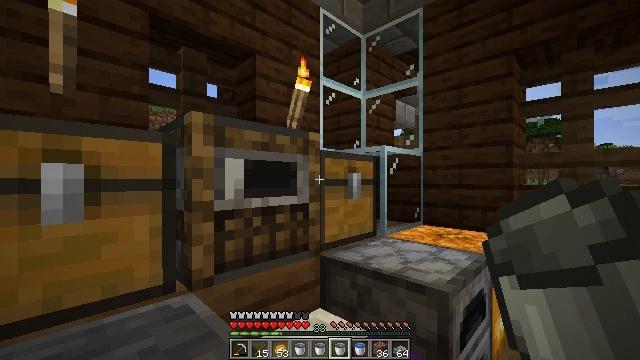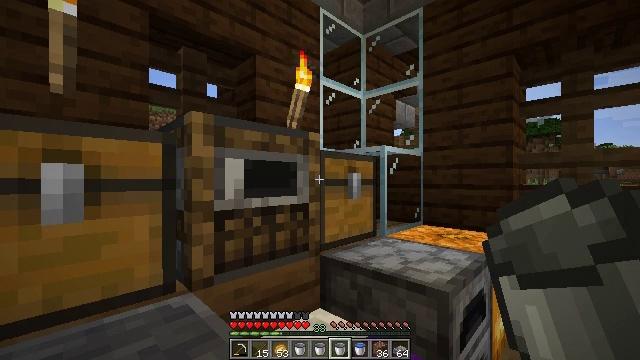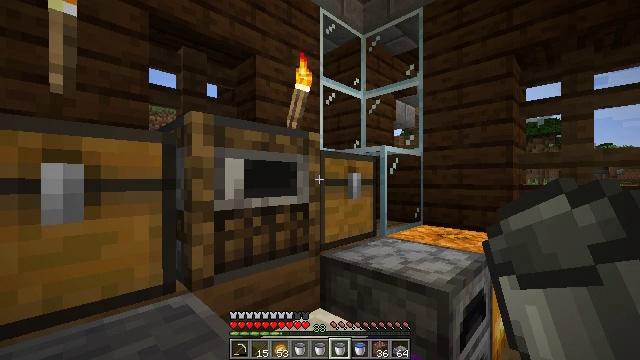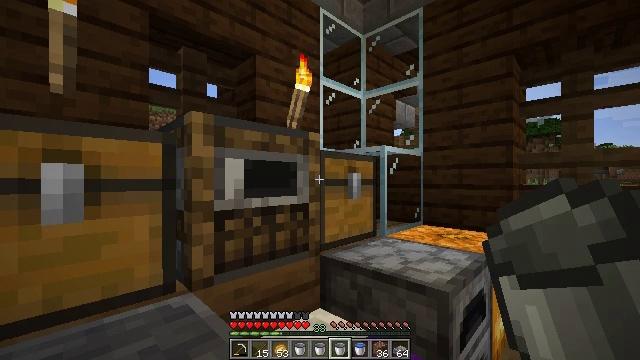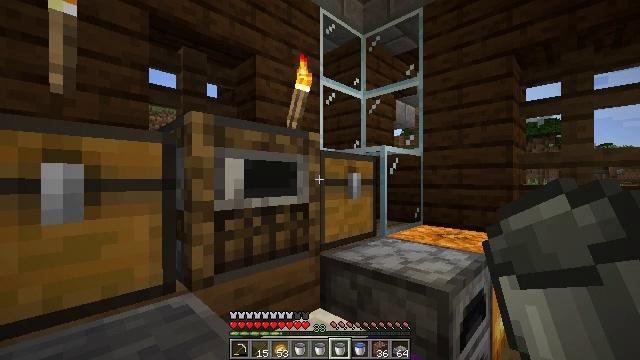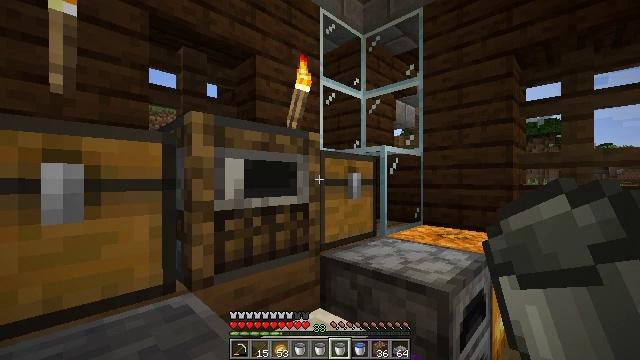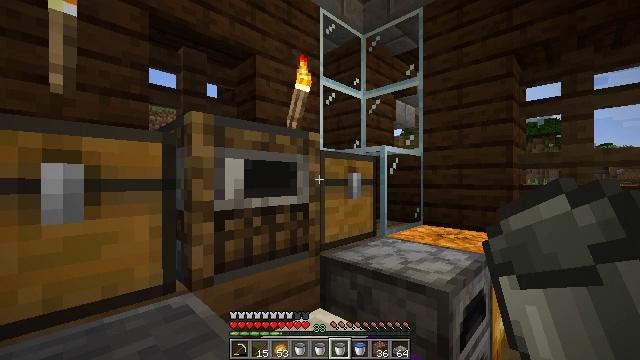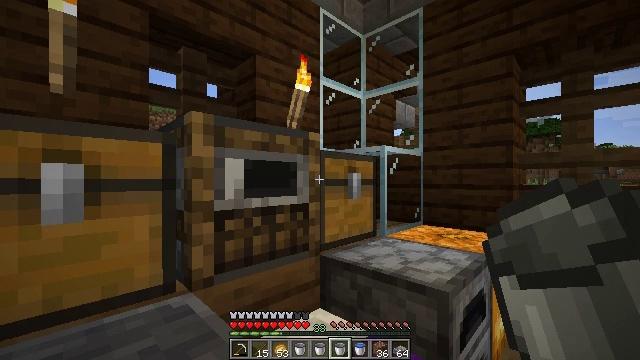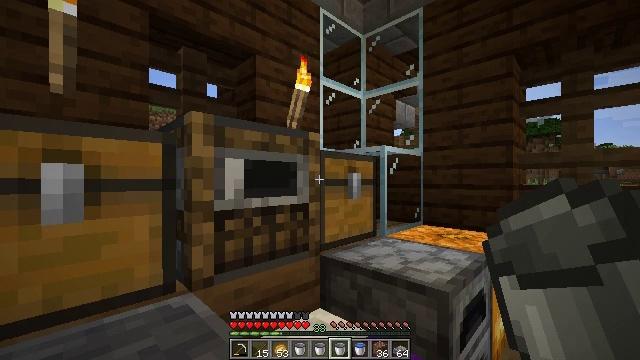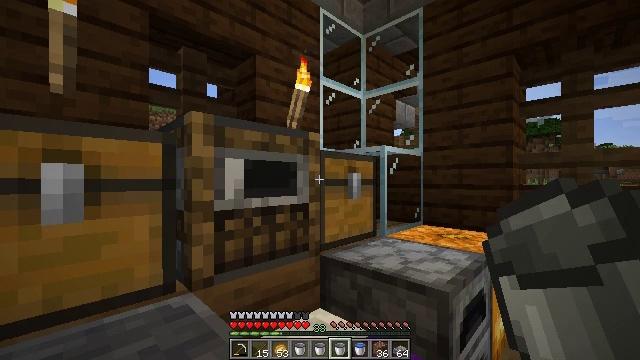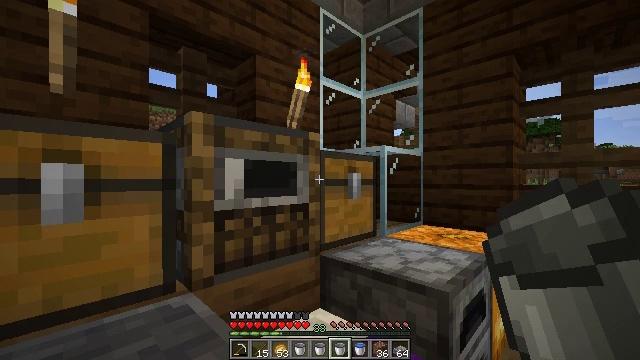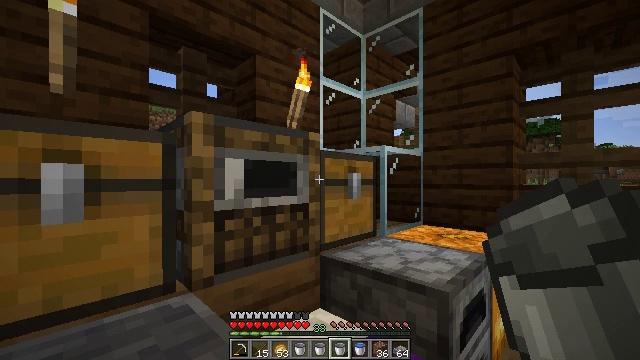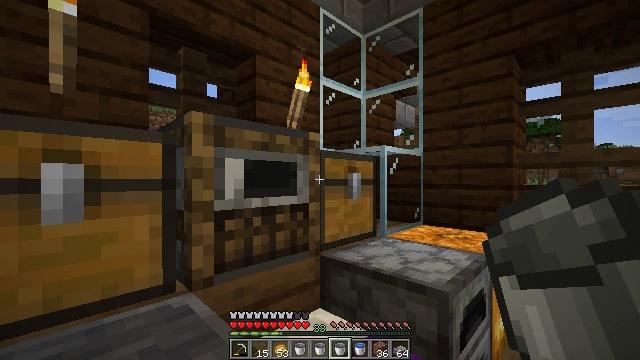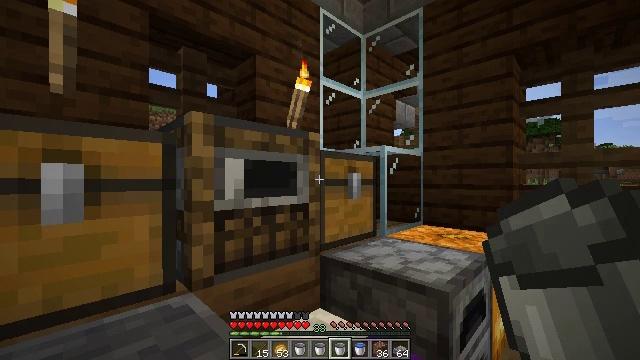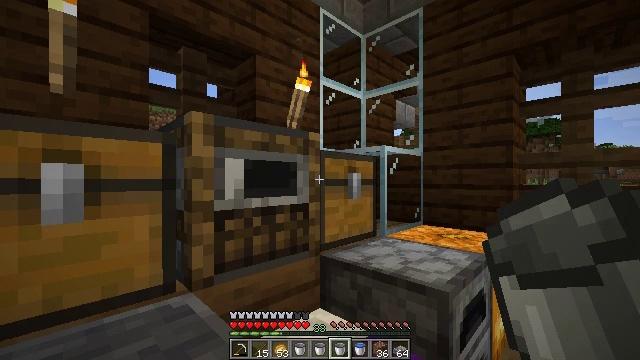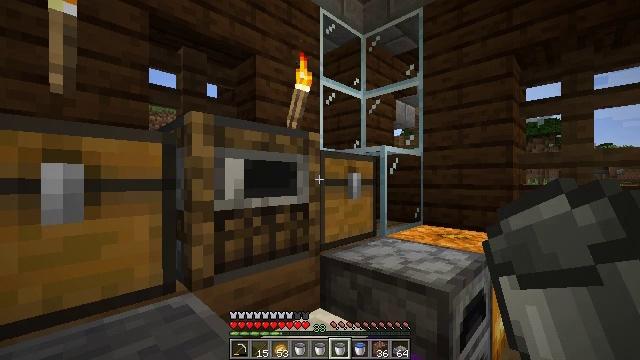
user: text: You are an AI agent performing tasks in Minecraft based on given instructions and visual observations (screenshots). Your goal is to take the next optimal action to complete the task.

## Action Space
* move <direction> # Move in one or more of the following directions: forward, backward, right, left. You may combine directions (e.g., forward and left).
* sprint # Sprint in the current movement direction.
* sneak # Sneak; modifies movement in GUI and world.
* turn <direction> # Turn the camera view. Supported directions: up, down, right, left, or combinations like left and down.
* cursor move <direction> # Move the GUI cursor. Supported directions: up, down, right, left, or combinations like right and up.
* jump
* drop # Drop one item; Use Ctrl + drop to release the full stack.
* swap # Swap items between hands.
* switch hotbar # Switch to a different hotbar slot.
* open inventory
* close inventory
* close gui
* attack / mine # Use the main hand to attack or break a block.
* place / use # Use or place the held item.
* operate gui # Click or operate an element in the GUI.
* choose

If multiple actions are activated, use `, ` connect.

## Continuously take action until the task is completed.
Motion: motion action
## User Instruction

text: Collect spruce leaves for landscaping.
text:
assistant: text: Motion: no_op
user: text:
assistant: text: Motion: no_op
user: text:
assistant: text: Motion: no_op
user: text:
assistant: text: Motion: no_op
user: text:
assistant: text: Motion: no_op
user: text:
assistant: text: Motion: no_op
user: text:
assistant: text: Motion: no_op
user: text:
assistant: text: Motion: no_op
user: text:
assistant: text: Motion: no_op
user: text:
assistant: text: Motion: no_op
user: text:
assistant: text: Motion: no_op
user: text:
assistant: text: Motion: no_op
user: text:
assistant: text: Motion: no_op
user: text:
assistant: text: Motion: no_op
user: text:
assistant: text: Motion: no_op
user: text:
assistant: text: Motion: no_op
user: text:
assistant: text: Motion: no_op
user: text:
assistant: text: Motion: no_op
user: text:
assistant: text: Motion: no_op
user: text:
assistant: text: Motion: no_op
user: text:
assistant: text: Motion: no_op
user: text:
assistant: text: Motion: no_op
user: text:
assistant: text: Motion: no_op
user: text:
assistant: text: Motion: no_op
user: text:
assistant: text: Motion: no_op
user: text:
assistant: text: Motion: no_op
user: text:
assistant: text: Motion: no_op
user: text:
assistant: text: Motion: no_op
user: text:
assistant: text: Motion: no_op
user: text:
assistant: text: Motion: no_op